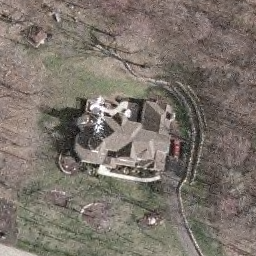
Label: residential